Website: apple-inc
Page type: payment
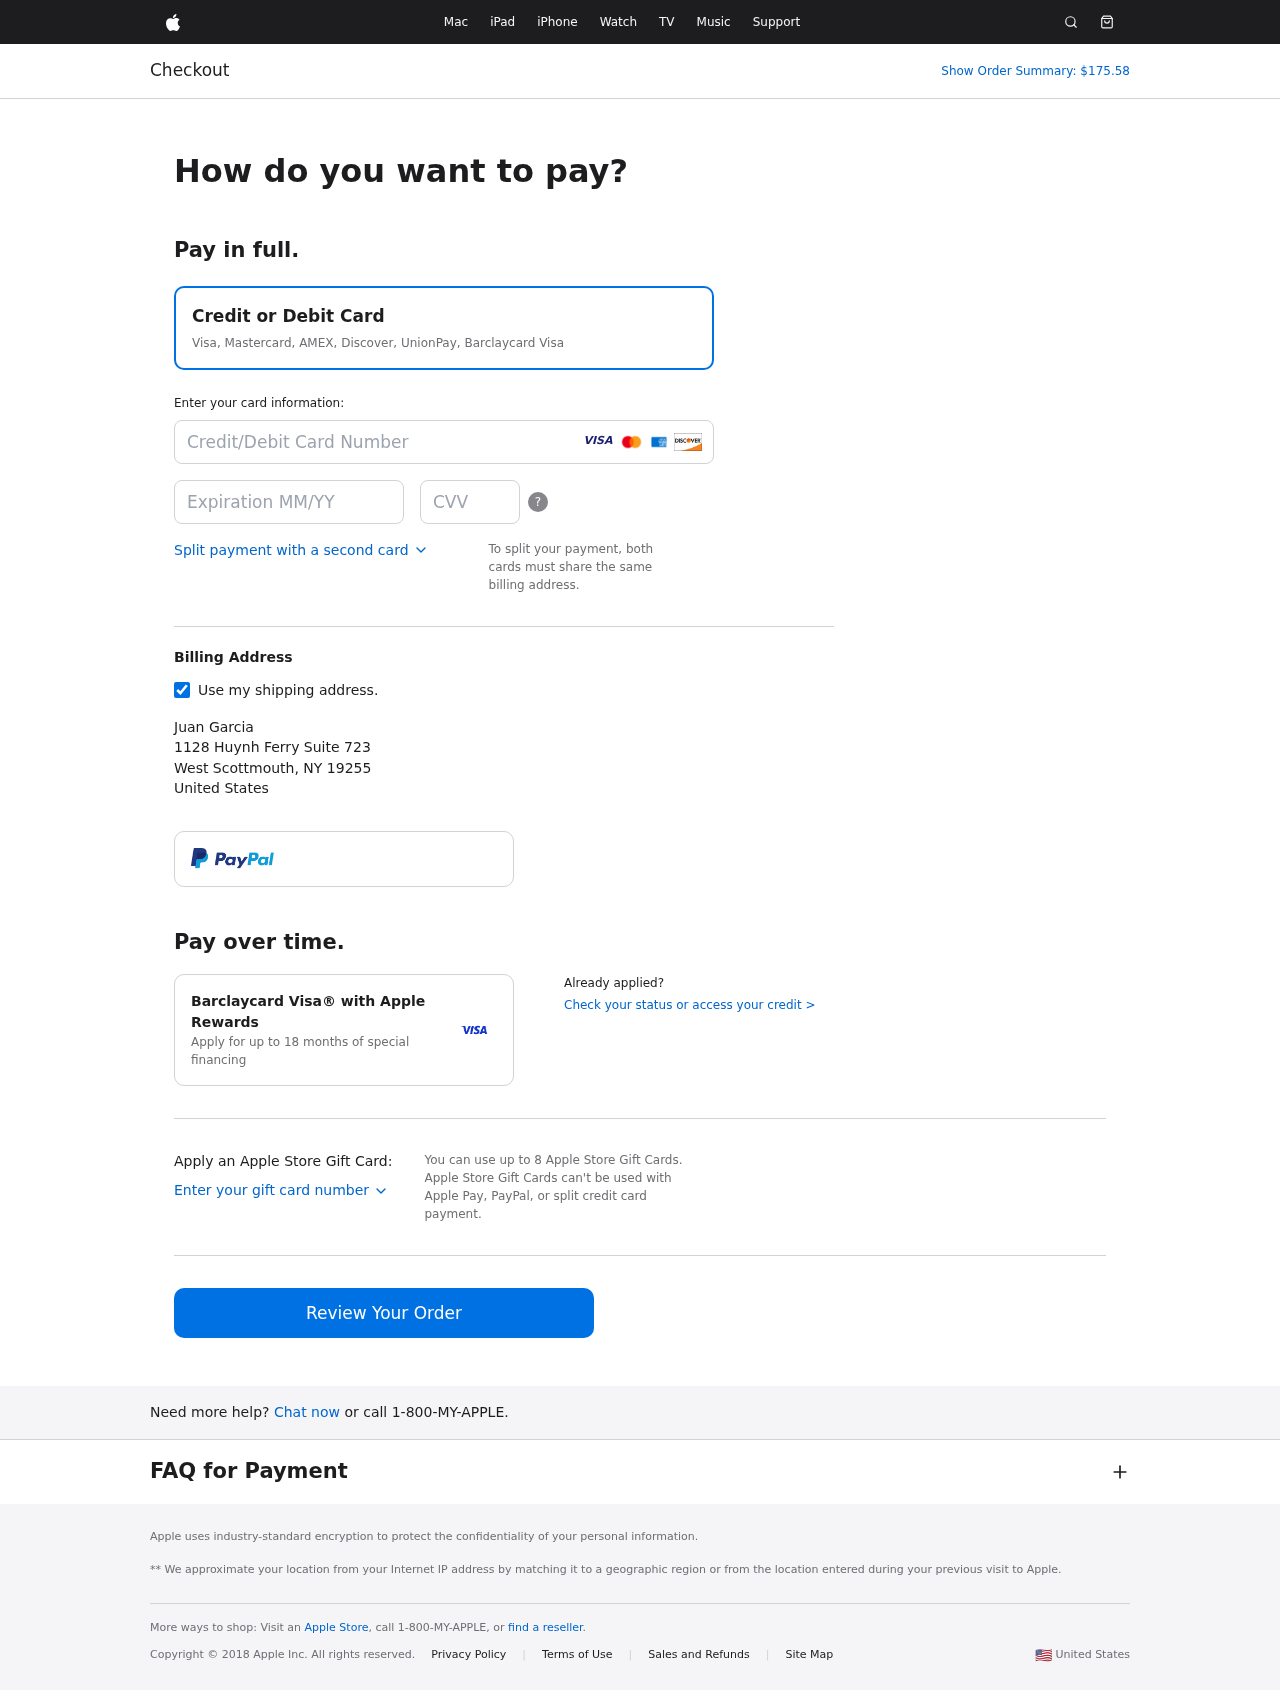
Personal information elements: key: PII_CARD_CVV
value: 485
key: PII_CARD_EXPIRY
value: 05/27
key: PII_CARD_NUMBER
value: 4152 3881 6205 1608
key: PII_CITY
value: West Scottmouth
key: PII_COUNTRY
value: United States
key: PII_FULLNAME
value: Juan Garcia
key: PII_POSTCODE
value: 19255
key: PII_STATE_ABBR
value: NY
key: PII_STREET
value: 1128 Huynh Ferry Suite 723
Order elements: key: ORDER_TOTAL
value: Show Order Summary: $175.58